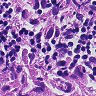
Metastatic tissue present: yes